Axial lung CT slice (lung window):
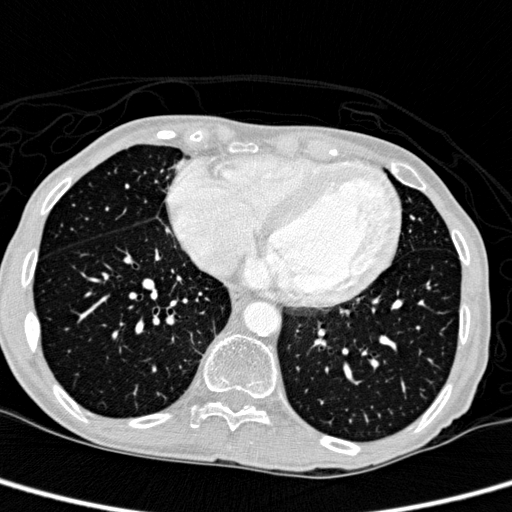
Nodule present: no